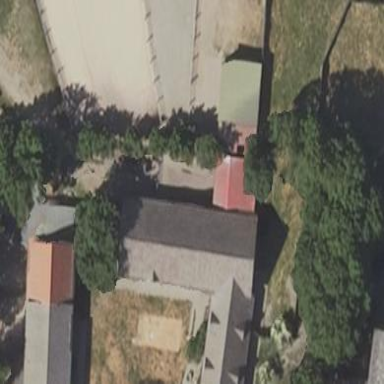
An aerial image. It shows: Shed building.